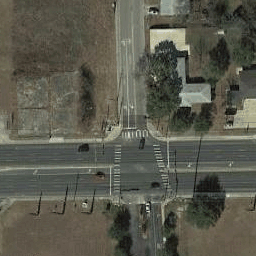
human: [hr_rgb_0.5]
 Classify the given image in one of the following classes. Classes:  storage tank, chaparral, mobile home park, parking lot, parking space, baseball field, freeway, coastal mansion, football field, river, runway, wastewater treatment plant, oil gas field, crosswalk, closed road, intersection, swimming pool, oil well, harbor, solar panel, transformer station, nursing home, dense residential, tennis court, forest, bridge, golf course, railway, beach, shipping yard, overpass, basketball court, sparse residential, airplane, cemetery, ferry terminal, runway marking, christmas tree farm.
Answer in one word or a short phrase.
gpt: intersection